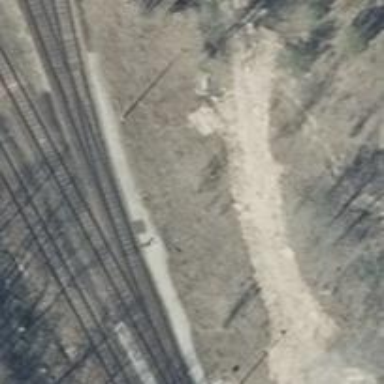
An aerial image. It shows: Railway switch.